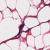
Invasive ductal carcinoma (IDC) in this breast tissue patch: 0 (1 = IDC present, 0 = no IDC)